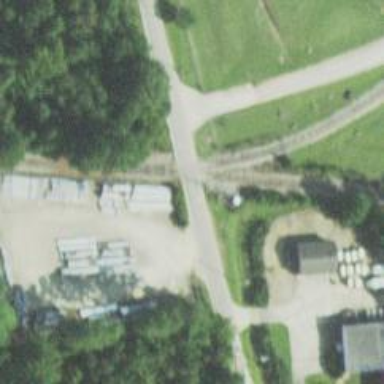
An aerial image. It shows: Railway level crossing.